Field crop: maize
Growth stage: 1
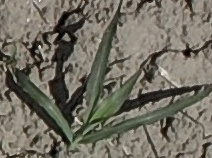
Species: sorghum